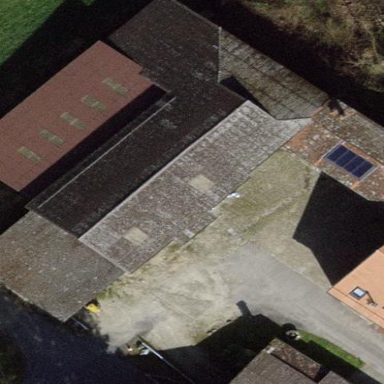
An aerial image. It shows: Farm building.